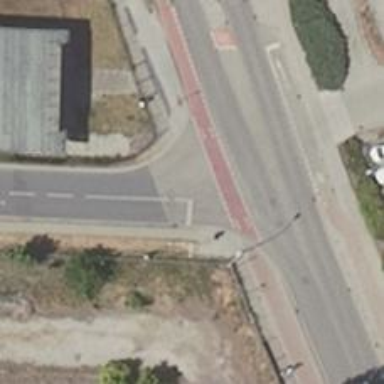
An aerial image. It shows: Unmarked road crossing.